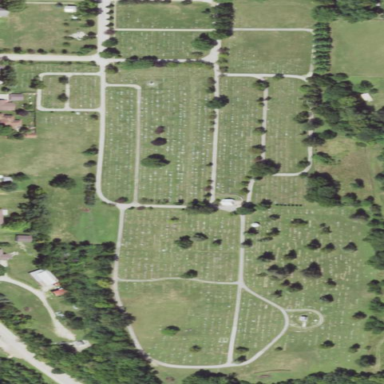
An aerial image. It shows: Cemetery.